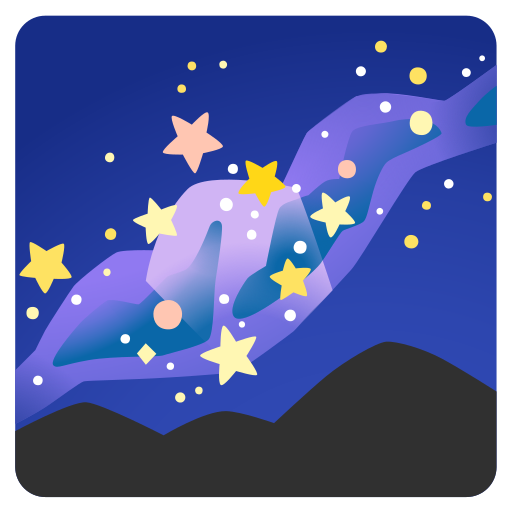
Emoji: 🌌